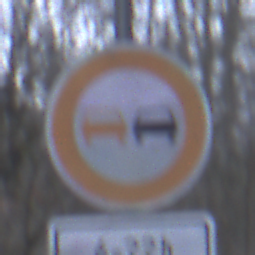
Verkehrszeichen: Ueberholverbot
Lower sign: ZeitangabenMitBeschraenkungAufWochentage4
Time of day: MorningAfternoon
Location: Outdoor (Nature)
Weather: Overcast
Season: Winter
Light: Natural